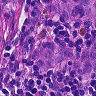
Metastatic tissue present: yes